Question: I want to know How to remove other APKs from Developer Console

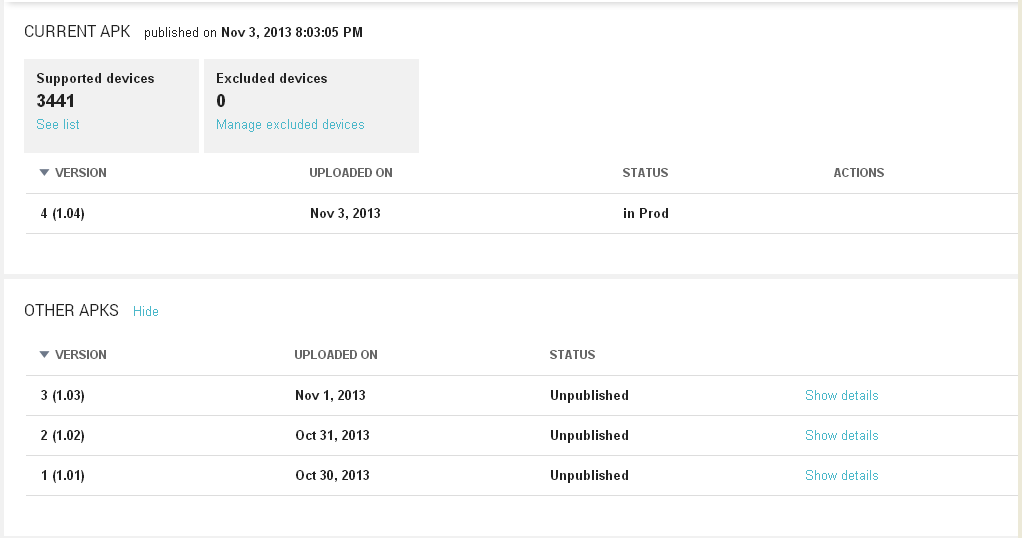
Answer: If this is an APK that you just uploaded and not yet published, there will be an option to delete it where you would click Publish.
If it has been previously published, and there have been downloads, you can not remove it from your account, you can only un publish it from the market.
To get it removed completely from your account, you will need to contact Google.